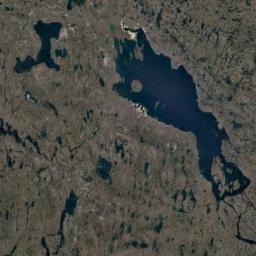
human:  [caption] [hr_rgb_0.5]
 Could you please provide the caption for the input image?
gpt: There is a lake in the brown bare land in a wetland with sparse green plants on the bare land .

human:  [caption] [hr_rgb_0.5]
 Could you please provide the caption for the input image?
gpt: The wetland consists of bare land and water .

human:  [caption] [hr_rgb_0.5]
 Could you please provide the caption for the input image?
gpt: There is a straight path through this wetland .

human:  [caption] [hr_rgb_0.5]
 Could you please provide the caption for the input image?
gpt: There are many different shapes of water around the wetlands .

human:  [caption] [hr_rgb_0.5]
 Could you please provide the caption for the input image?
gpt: There are some water areas and much bare land on the wetland .